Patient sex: F
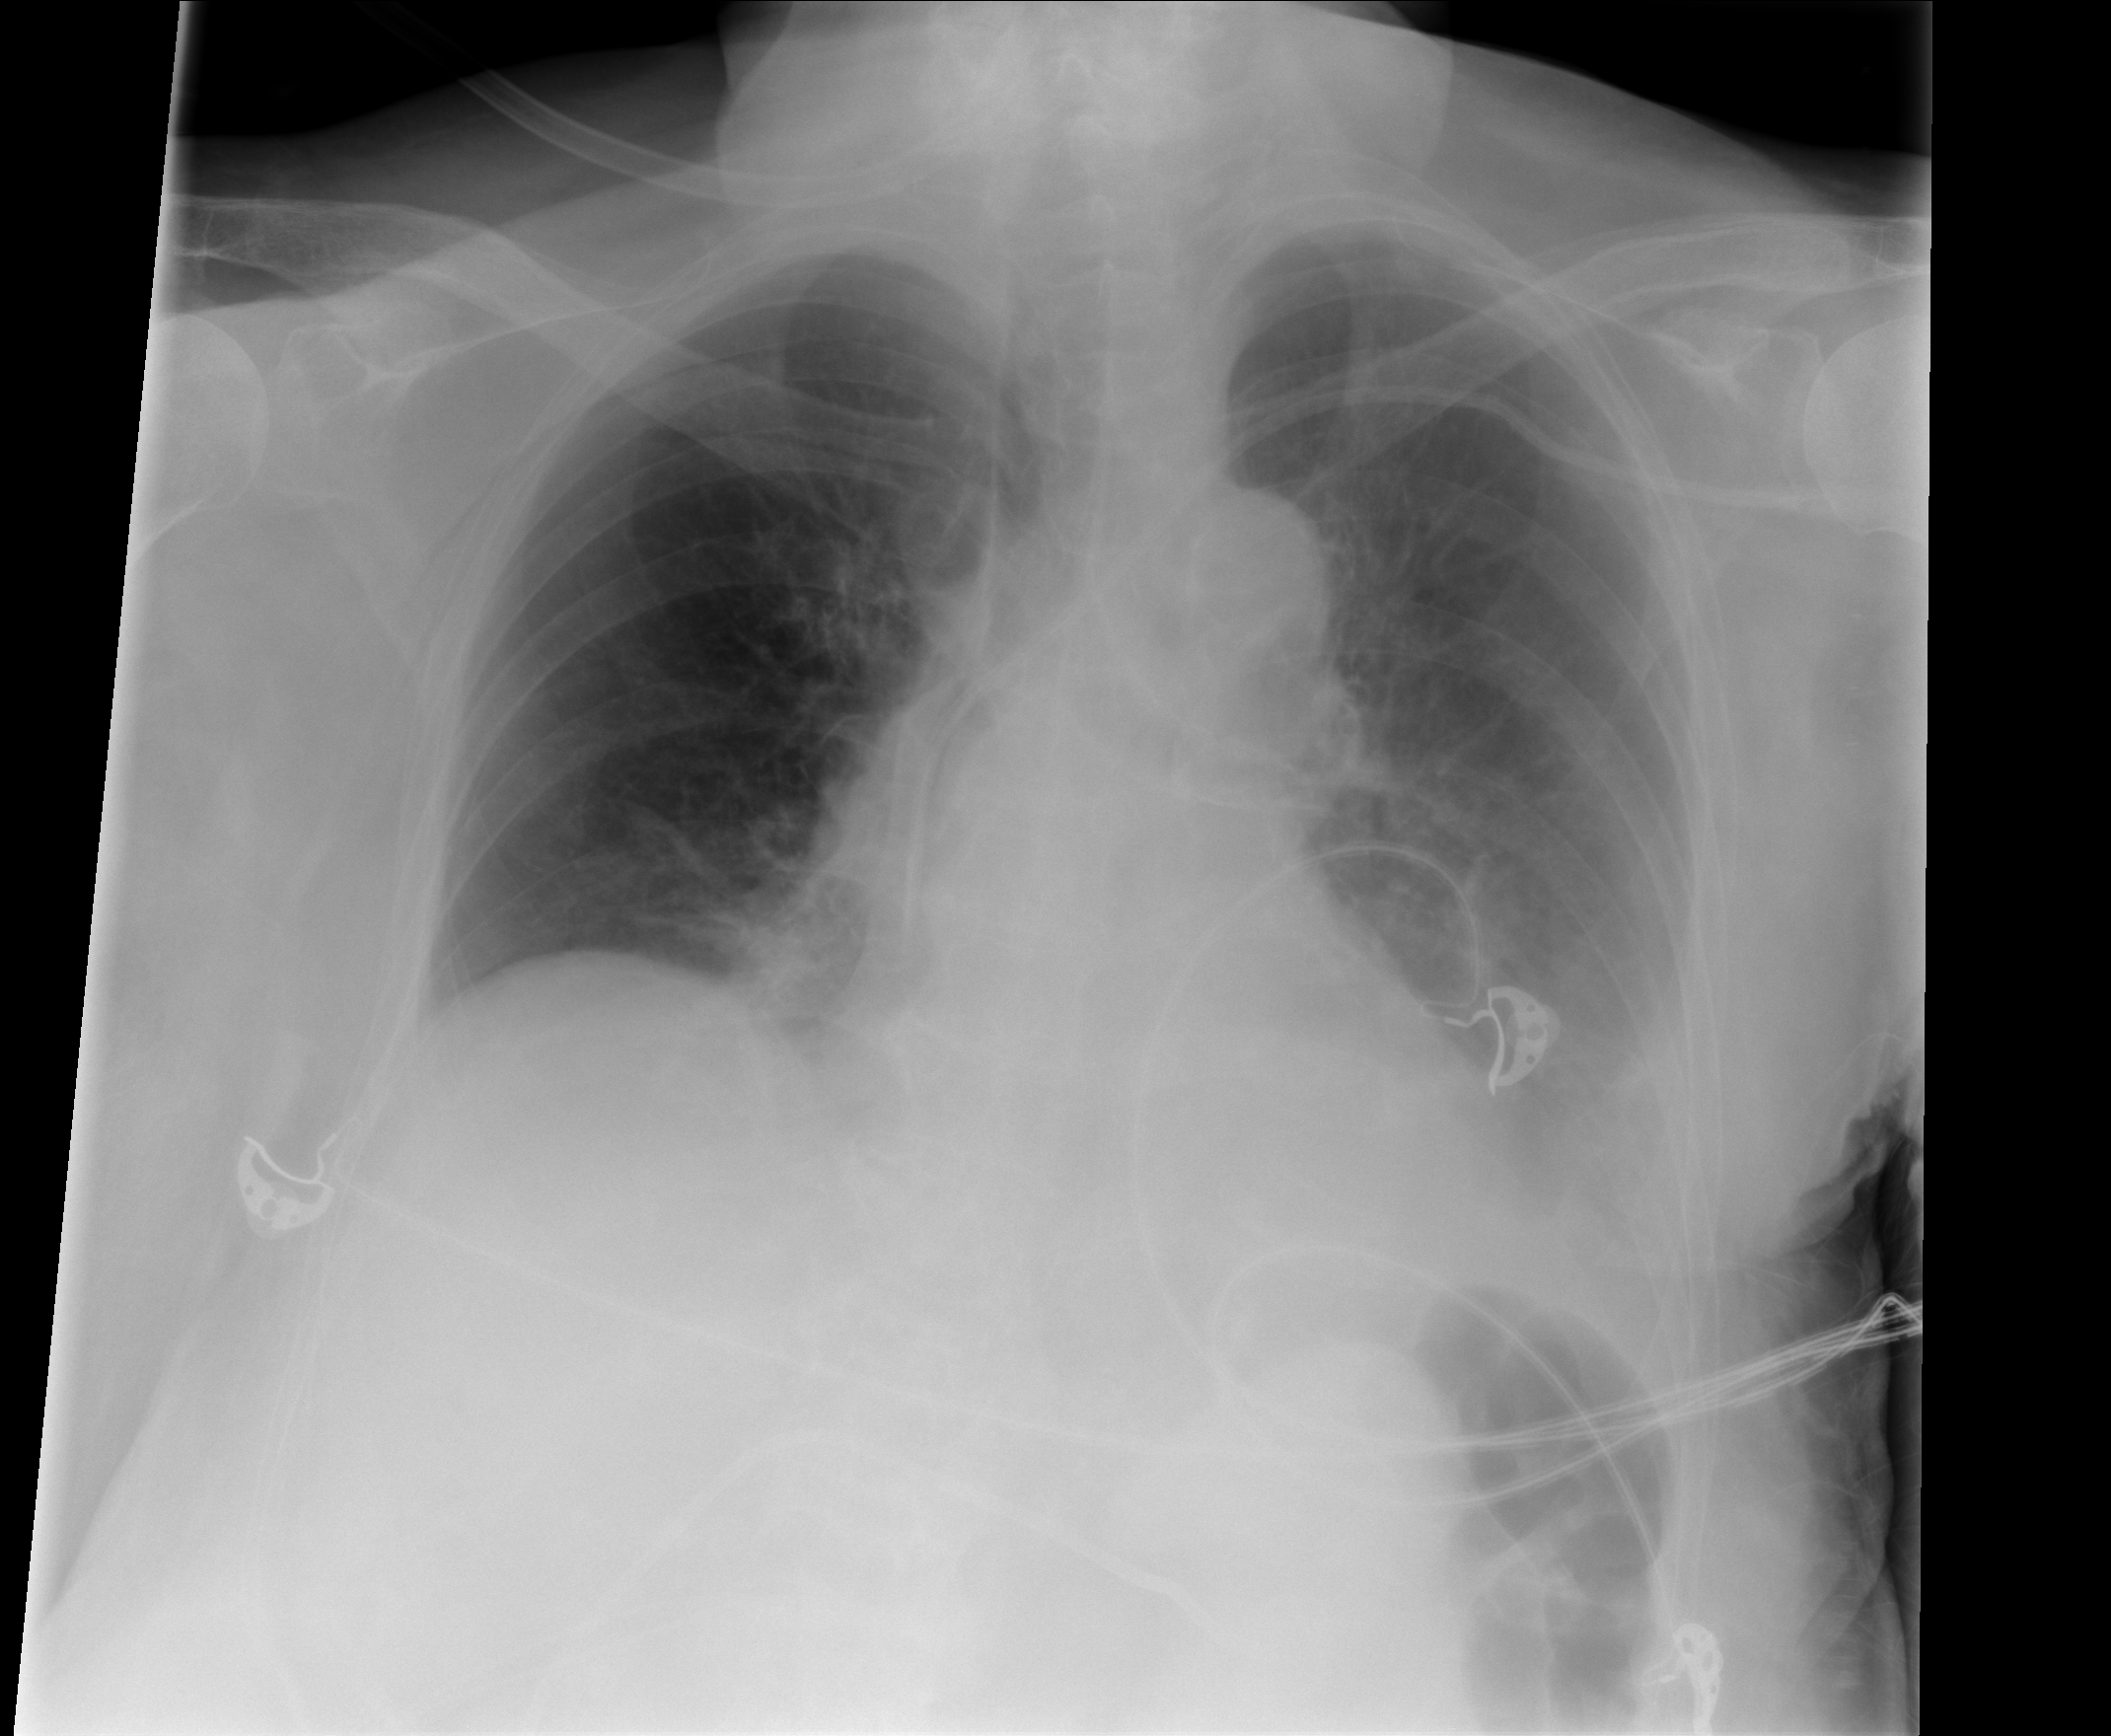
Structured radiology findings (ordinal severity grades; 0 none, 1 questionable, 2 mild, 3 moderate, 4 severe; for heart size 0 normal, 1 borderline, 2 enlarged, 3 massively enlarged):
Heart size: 0
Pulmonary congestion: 0
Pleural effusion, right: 0
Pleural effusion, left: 2
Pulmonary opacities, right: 0
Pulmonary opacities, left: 0
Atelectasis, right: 1
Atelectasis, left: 2